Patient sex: M
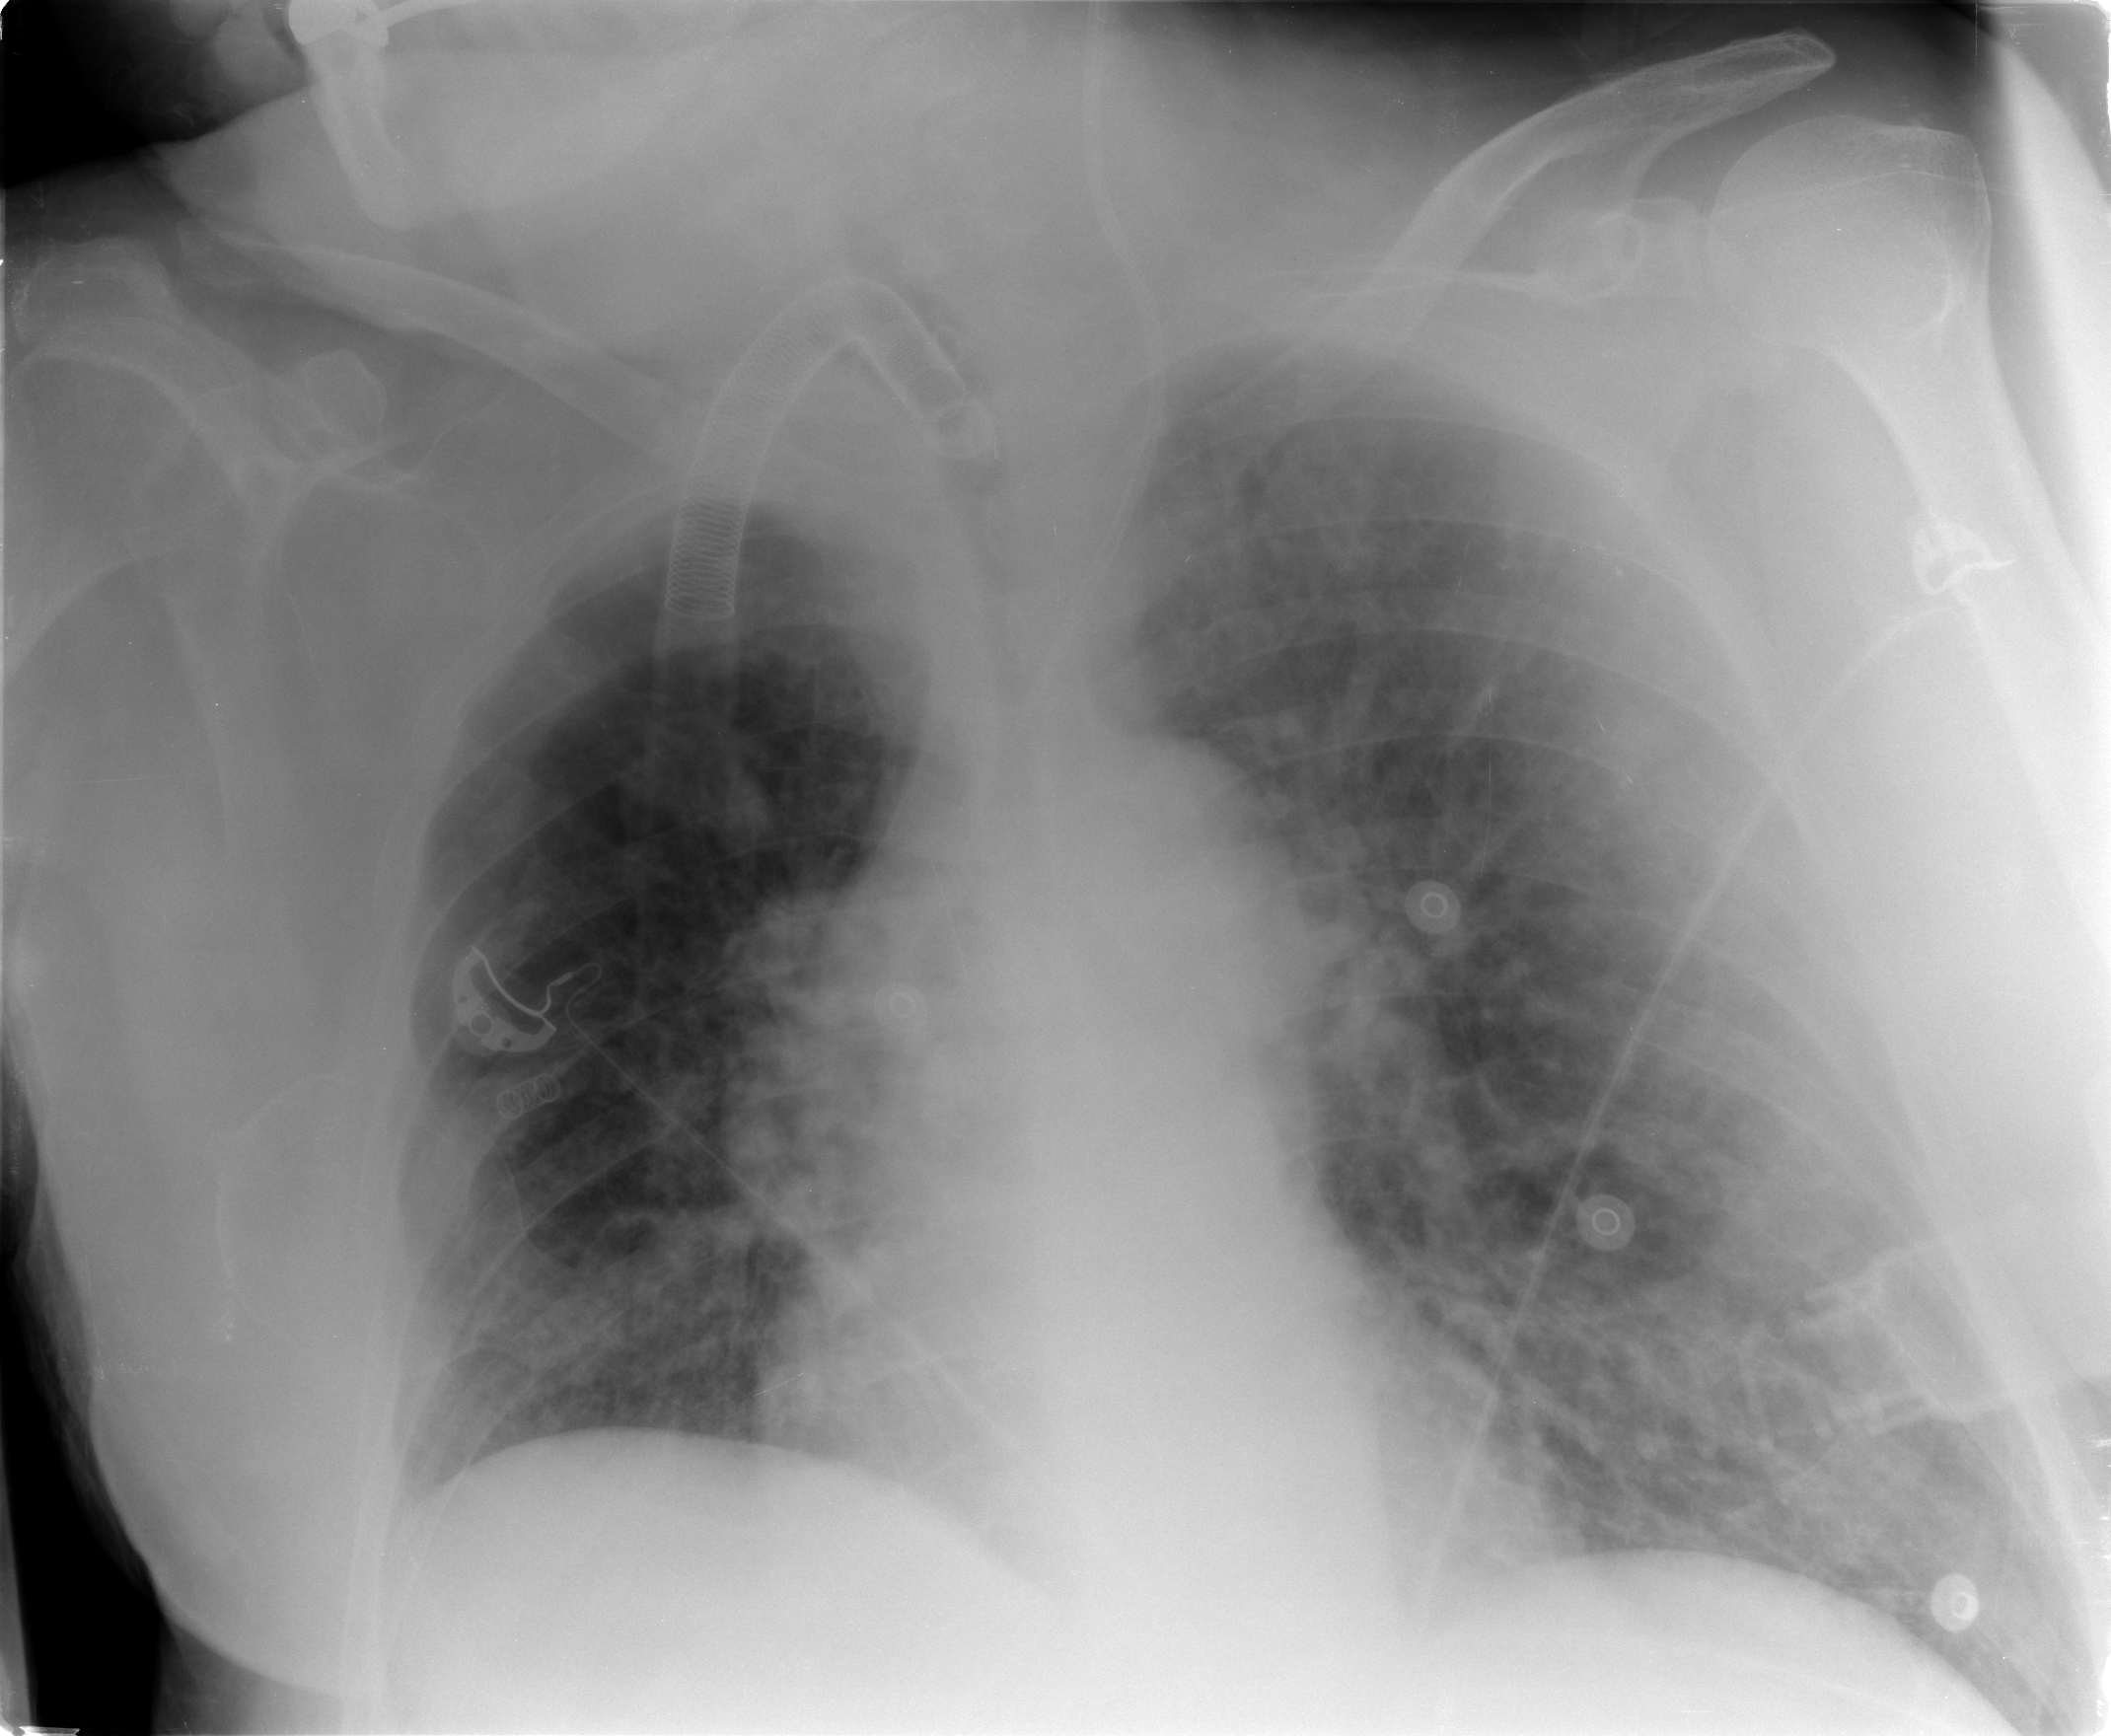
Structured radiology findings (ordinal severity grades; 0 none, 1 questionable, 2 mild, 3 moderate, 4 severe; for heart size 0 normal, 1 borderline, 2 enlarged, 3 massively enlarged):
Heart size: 0
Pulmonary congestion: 2
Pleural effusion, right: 0
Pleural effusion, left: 0
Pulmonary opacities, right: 2
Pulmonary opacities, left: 2
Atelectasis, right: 2
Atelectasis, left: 2